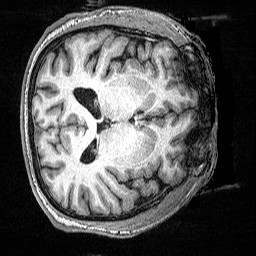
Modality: T1w
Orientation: axial
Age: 32
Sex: male
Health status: ill
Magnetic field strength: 3 T
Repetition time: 2.53 s
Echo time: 0.00331 s